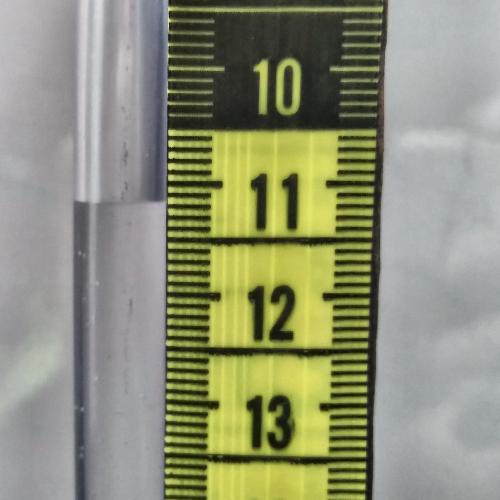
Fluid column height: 11.2 cm